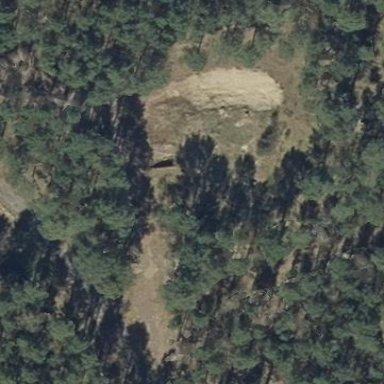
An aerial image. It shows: Military bunker.